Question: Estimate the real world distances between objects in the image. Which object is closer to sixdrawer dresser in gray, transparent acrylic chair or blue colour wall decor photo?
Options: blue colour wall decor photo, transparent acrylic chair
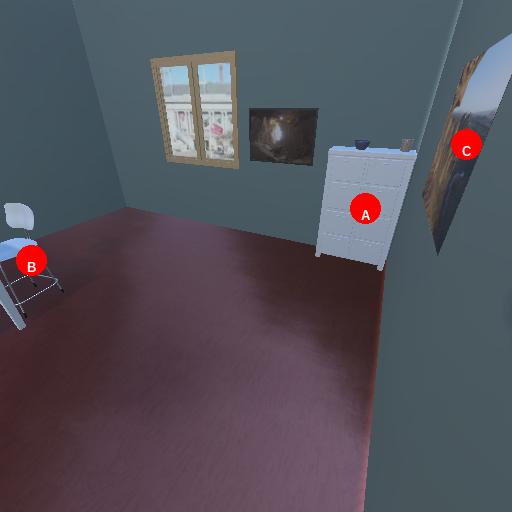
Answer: blue colour wall decor photo